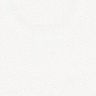
Metastatic tissue present: yes